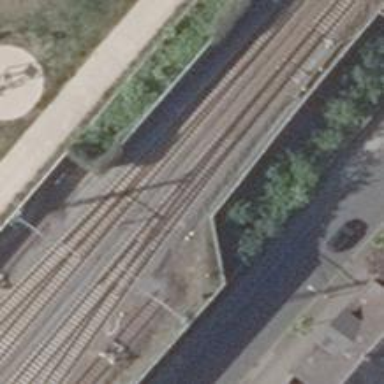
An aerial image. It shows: Railway switch with the turnout side on the left.